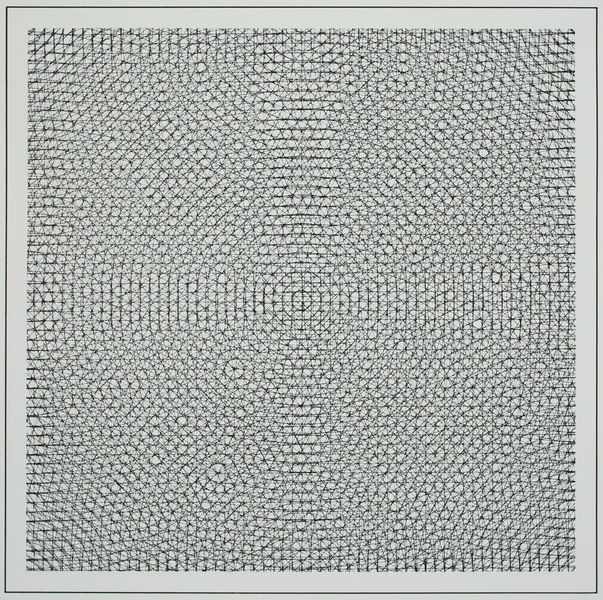
Titel: Circles, Grids, Arcs form four Corners and four Sides
Künstler: Sol Lewitt
Standort: Bari
Institution: Collection Dr. and Mrs. Lorenzo Bonomo
Schlagwörter: weiß, schwarz, muster, ornament, rahmen, kreis, rund, fläche, ornamente, eckig, kreuz, kreise, entwurf, ecken, geometrisch, sol, geometrie, lewitt, op art, quadrat, regelmäßig, überschneidung, escher, sol lewitt, conceptual art